Question: I'm trying to crop a circle from one image, and put it on top another image in WPF.
The Circle's center changes according to the mouse movements, and needs to be bounded dynamically.
I tried to position two images on top of each other, and use a third image that I draw in real time as an opacity mask.
Could you please provide short code to solve this problem efficiently ?

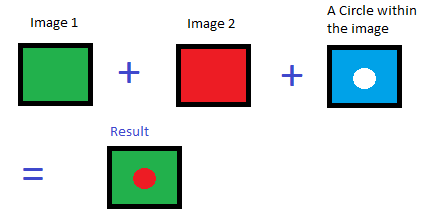
Answer: The code below describes what you can do with an 'OpacityMask'. It's a little counterintuitive, because we expect a XAML rendering to layer elements bottom-to-top.
However, in this case you want your "background" image to layer on top of the foreground, because the OpacityMask will serve to display only that portion of the foreground described by the position and size of the VisualBrush, rendering the rest transparent. It's given as follows:
'''
<Grid x:Name="MainGrid" MouseMove="Grid_MouseMove">
<Rectangle Fill="Red" ></Rectangle>
<Rectangle Fill="Green">
<Rectangle.OpacityMask>
<VisualBrush Stretch="None" >
<VisualBrush.Visual>
<Ellipse Width="40" Height="40" StrokeThickness="1" Fill="Black" />
</VisualBrush.Visual>
<VisualBrush.RelativeTransform>
<TransformGroup>
<TranslateTransform x:Name="OpacityFilterTransform" X="1" Y="1"/>
</TransformGroup>
</VisualBrush.RelativeTransform>
</VisualBrush>
</Rectangle.OpacityMask>
</Rectangle>
</Grid>
'''
Then, this event handler code computes the position of the ellipse and applies it to the OpacityFilter's TranslateTransform object, giving you control over the position of the image.
'''
private void Grid_MouseMove(object sender, MouseEventArgs e)
{
var position = e.GetPosition(this);
var height = MainGrid.ActualHeight;
var width = MainGrid.ActualWidth;
// with the position values, interpolate a TranslateTransform for the opacity mask
var transX = position.X / width;
var transY = position.Y / height;
OpacityFilterTransform.X = transX - 0.5;
OpacityFilterTransform.Y = transY - 0.5;
}
'''
This solution should work for any descendant of 'Visual' you care to layer.